Question: I have two files that I need to upload to a Sql Database. Each file will have it's own table.
'''
File1: filename.zip (of course a compressed file)
File1: filename.asc (flat tab delimited file)
'''
I am writing in C# and I am creating a service to send these files up to the database through.
What is the best way to save these files?
Should I save them different ways since they are two different types of files or can I use 'File.ReadAllBytes' to save them both?
I am creating the tables, service, and the application to connect to the server so I have full control over what the datatypes will be. I've started the process but I'm not 100% sure I have this correct.
This is how I created the tables:

As I said previously, I can change the datatype if need be. Right now I am planning on making them binary. Is there a disadvantage to doing it this way?
I just a little guidance on the best way to handle this.
Thanks as always!
I wanted to add, these files are typically under 12kb in size.
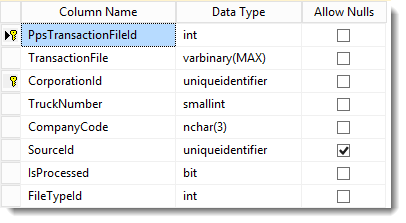
Answer: If the files are really small (less than 8000 bytes each) than you can save them to a column of type 'BINARY' or 'VARBINARY(MAX)' but most files will easily exceed that size.
That said, SQL server does provide a mechanism to store files in a database via the <URL>.
Another note is that, while it's not very clear from your question, having separate tables for each file is generally not the right way to design a database. If you're storing similar information, with similar semantics, about the files than you really should have one table with multiple rows, one row for each file.